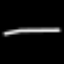
Label: line